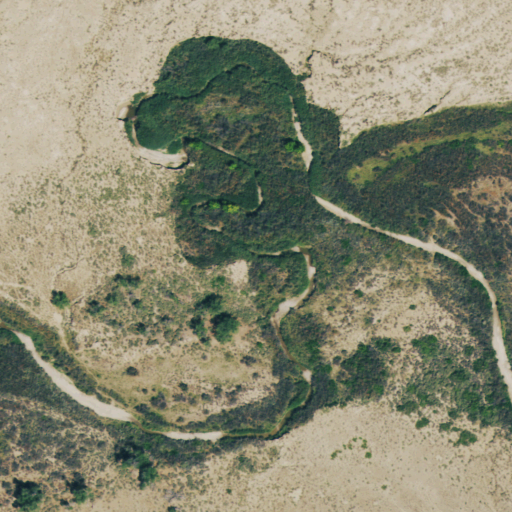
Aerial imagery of valley in Colorado named Mancos Canyon containing shrub, woody wetlands, and herbaceous wetlands